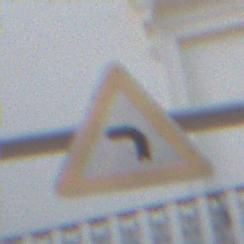
Verkehrszeichen: KurveLinks
Umgebung: Outdoor, Urban
Tageszeit: MorningAfternoon
Wetter: PartlyCloudy
Licht: Natural
Jahreszeit: NotSpecified
Kontrast: HighContrast